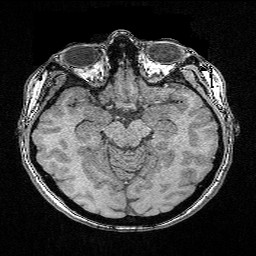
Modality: FLASH
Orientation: coronal
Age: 31
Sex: female